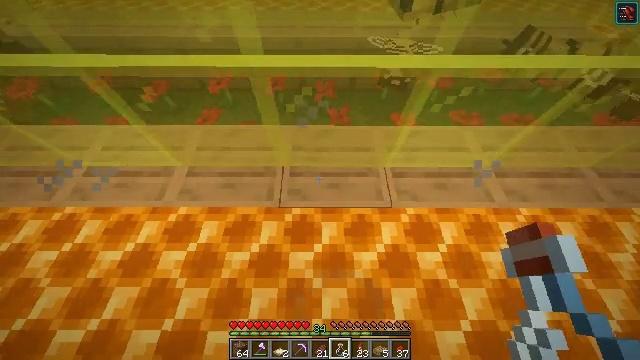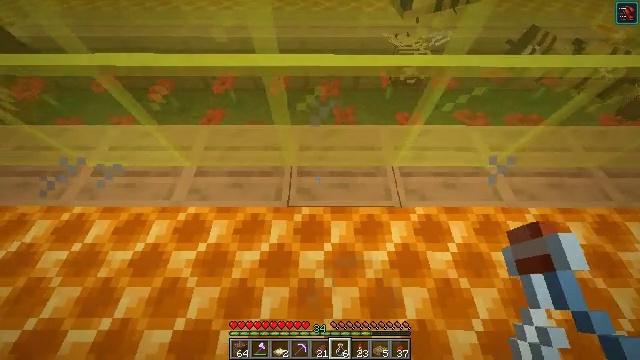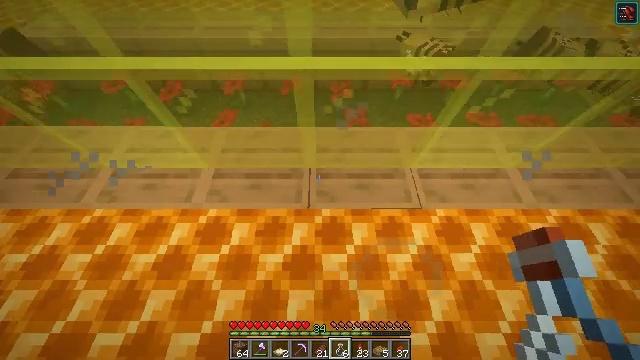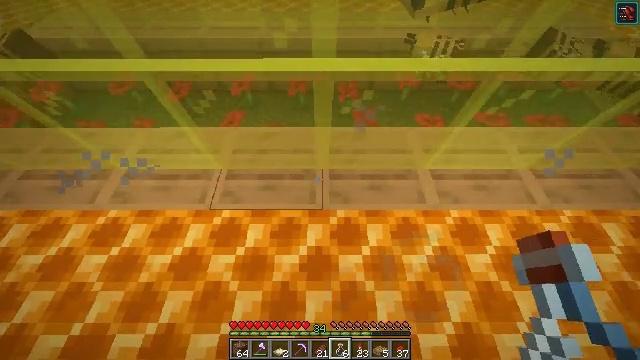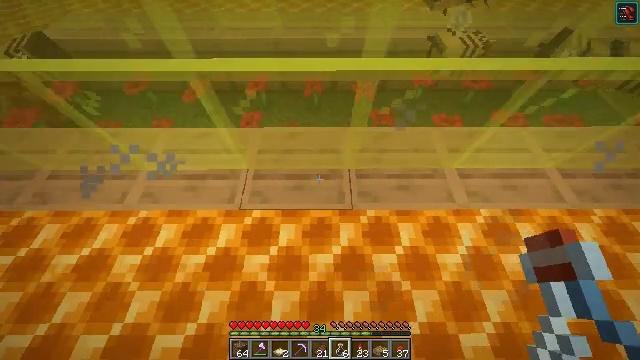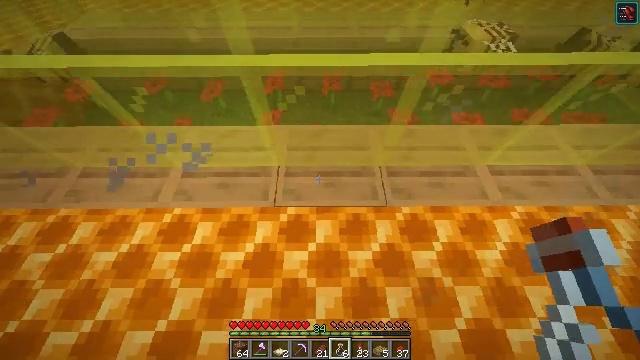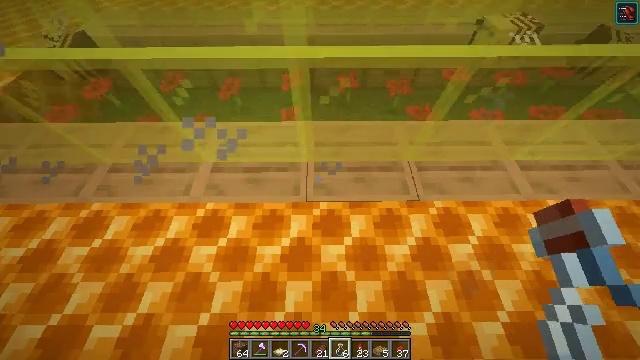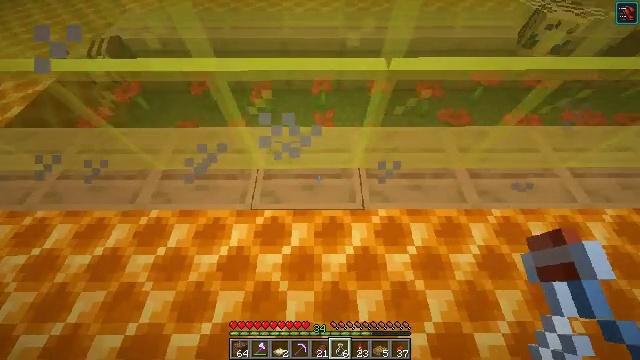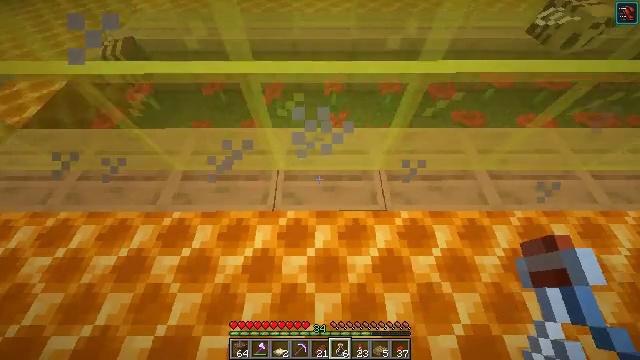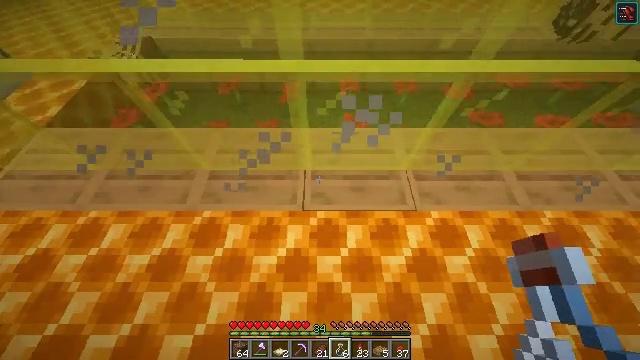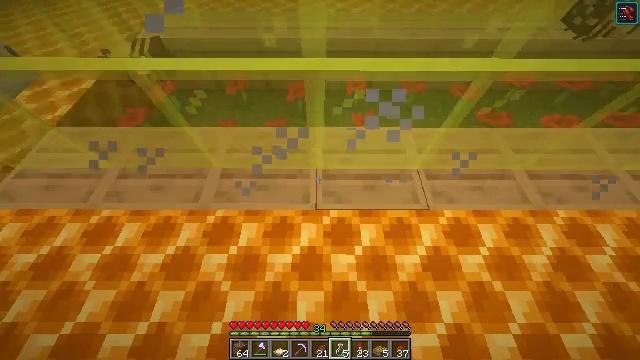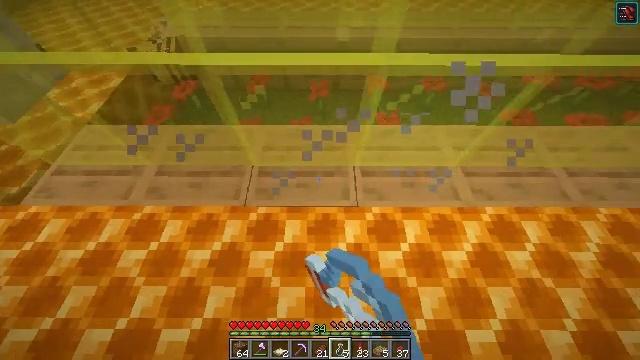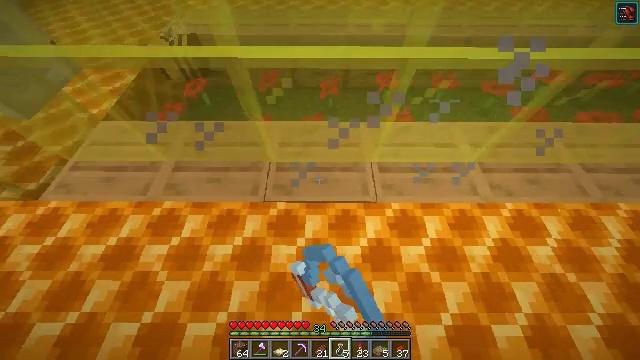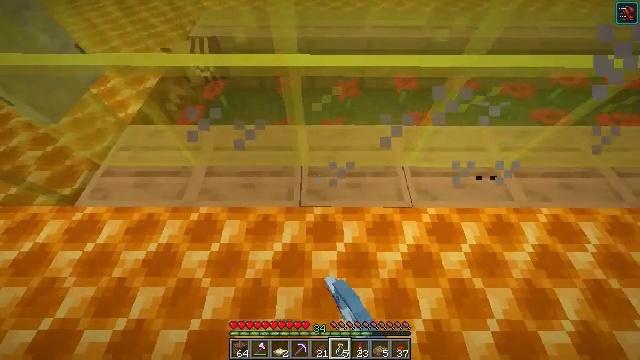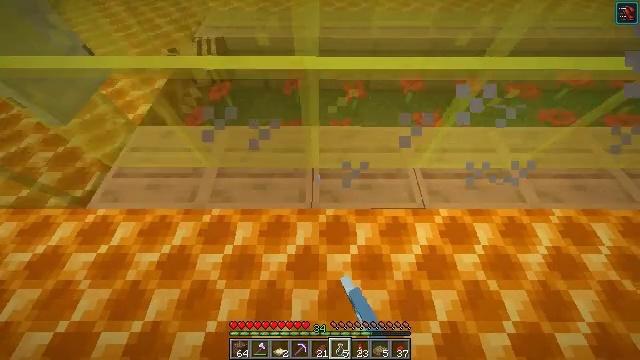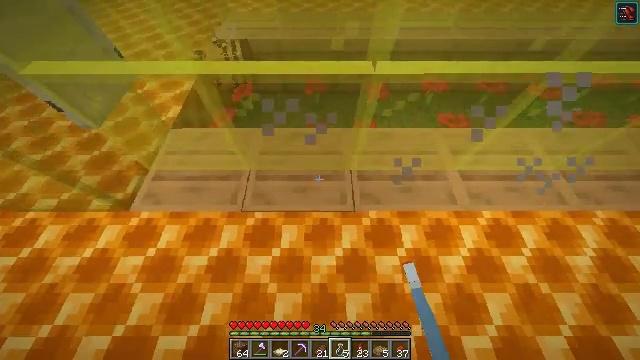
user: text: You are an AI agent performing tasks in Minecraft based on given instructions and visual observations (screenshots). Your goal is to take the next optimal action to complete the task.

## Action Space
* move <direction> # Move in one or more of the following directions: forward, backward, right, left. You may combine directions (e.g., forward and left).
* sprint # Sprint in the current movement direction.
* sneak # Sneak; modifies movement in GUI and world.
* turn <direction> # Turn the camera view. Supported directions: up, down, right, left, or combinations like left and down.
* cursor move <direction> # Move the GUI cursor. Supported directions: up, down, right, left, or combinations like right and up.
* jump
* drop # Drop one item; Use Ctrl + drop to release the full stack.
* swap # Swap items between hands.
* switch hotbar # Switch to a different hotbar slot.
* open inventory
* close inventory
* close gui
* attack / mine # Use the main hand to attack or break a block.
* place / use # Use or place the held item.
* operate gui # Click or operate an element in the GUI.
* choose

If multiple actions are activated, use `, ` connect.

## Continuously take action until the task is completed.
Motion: motion action
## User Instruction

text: Use honey bottles to craft a honey block.
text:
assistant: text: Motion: use / place
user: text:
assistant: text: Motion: move left, use / place
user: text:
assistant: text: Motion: move left, use / place
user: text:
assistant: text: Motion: move left, use / place
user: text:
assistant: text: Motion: move left, use / place
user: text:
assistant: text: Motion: move left, use / place
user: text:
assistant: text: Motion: move left, use / place
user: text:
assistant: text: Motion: move left, use / place
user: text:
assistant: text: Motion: move left, use / place
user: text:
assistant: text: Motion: move left, use / place
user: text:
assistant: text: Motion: use / place
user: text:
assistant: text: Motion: move left, use / place
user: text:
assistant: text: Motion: move left, use / place
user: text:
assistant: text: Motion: move left, use / place
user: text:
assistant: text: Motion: move left, use / place
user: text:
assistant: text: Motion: move left, use / place
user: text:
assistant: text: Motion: move left, use / place
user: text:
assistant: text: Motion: move left, use / place
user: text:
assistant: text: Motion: move left, use / place
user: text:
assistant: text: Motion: move left, use / place
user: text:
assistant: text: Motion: use / place
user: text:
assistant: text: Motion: use / place
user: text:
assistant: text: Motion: use / place
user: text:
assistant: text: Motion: use / place
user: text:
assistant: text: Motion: use / place
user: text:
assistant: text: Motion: no_op
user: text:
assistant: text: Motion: turn left and up
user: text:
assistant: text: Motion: turn left and up
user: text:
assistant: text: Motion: turn left and up
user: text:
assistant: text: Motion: turn left and up